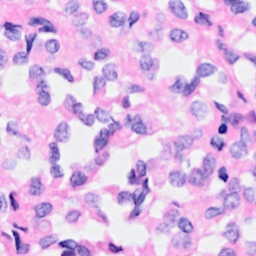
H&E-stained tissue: Breast